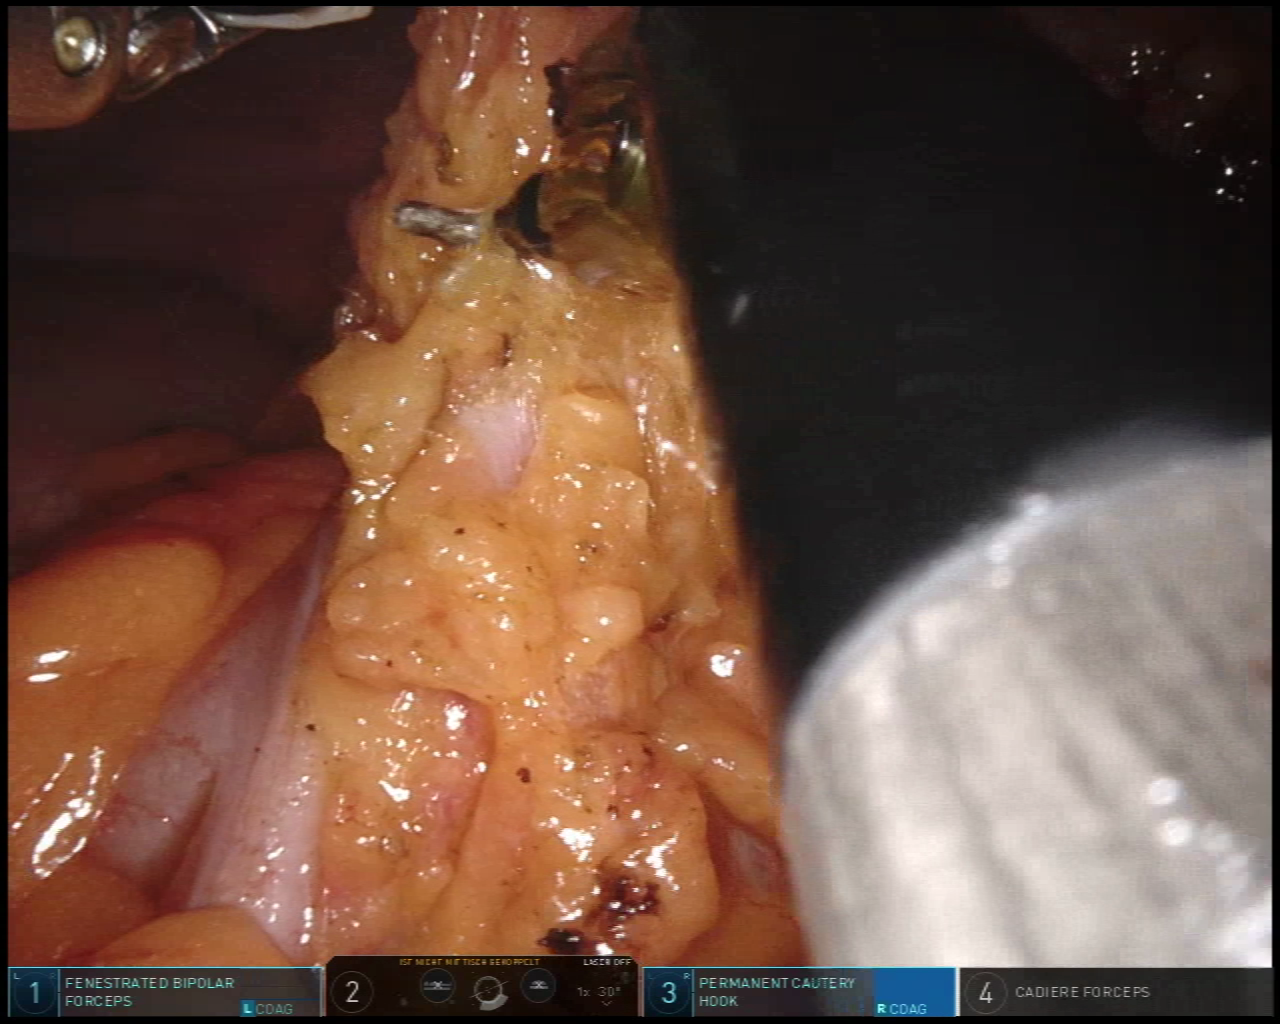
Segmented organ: stomach
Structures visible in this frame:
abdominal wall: yes
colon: yes
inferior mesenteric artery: no
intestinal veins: no
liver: no
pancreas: no
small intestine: no
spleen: yes
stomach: yes
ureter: no
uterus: no
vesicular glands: no